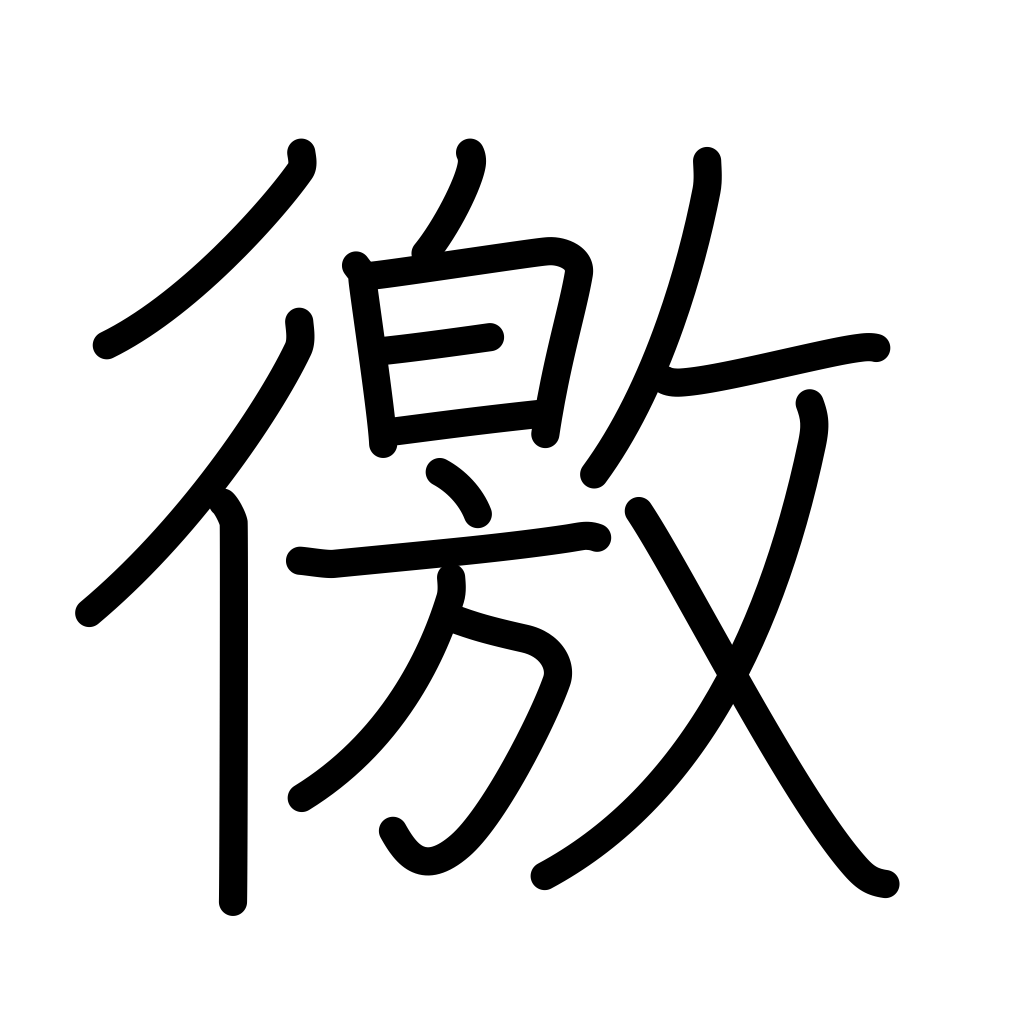
Meaning: seek, enquire, go around, border